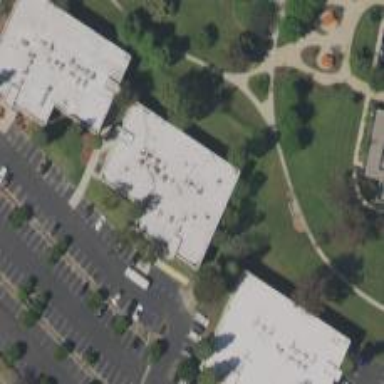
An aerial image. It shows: Commercial building.